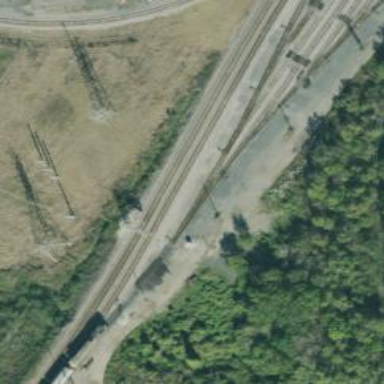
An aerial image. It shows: Railway signal.